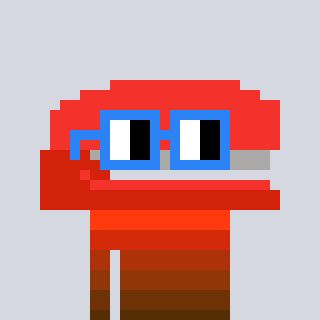
a pixel art character with square blue glasses, a stapler-shaped head and a orange-colored body on a cool background